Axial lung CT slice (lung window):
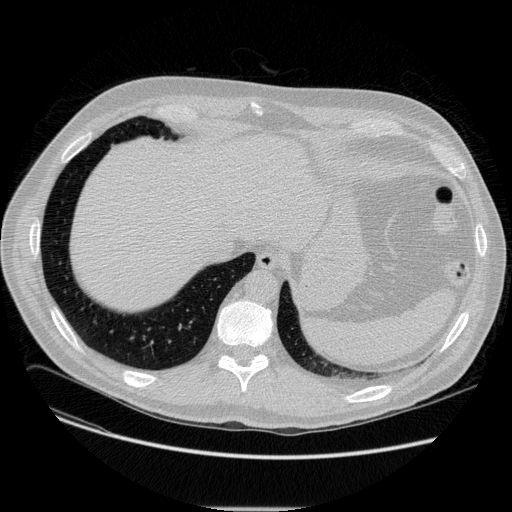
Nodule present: no